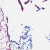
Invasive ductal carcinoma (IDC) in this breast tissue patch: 0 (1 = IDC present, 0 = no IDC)